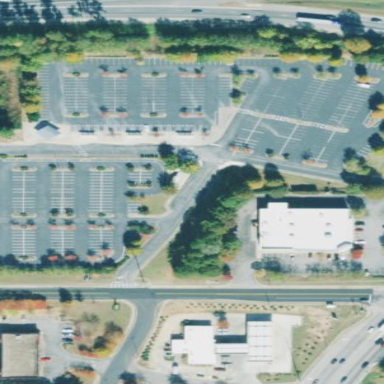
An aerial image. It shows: Parking area with park and ride facility. The surface of the parking area is designated for this purpose.